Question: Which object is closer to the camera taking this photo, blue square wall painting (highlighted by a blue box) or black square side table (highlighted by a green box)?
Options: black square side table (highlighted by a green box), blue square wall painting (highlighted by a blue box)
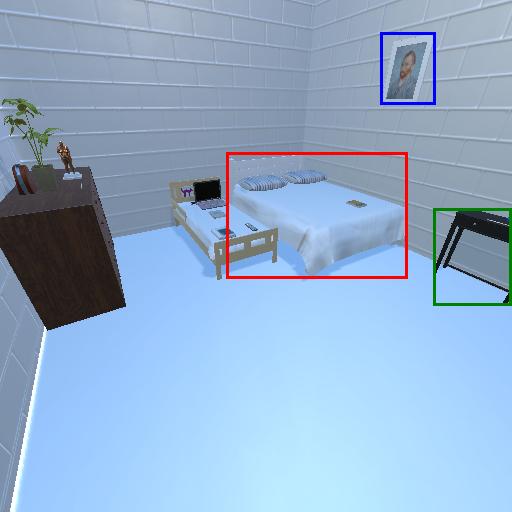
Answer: black square side table (highlighted by a green box)